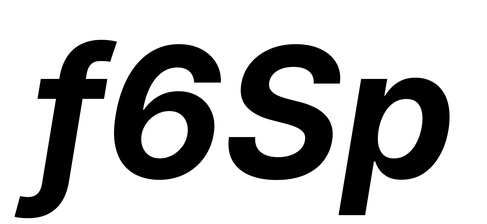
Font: Inter-Italic_Bold_Italic